Question: I've recently installed Visual Studio 2013 on my laptop (Windows 8.1) and I've ran into trouble when trying to create a project.
I'm prompted to select a framework version, but the list of frameworks is empty. See below picture.

As I've read <URL>, the .NET framework version 4.5 should be included in Visual Studio 2013, but as you can see, it's not in my list of frameworks.
I've tried to install version 4.5.3 manually but the problem persists.
How do I solve this?
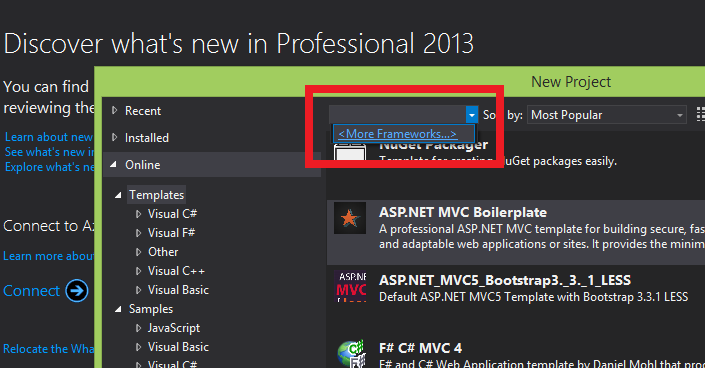
Answer: Uninstall Visual Studio then re install it from <URL> website